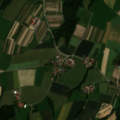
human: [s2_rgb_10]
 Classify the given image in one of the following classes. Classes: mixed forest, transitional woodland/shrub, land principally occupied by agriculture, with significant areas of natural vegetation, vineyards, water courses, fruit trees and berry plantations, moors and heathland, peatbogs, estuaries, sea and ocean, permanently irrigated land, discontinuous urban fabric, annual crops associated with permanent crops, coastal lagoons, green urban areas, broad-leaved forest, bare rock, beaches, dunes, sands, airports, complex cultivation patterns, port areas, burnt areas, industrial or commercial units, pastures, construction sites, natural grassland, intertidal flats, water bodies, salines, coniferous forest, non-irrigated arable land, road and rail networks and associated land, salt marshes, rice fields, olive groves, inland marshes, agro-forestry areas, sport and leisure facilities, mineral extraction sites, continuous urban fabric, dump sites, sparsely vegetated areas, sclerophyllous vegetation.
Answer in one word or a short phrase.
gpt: non-irrigated arable land, complex cultivation patterns, coniferous forest, mixed forest